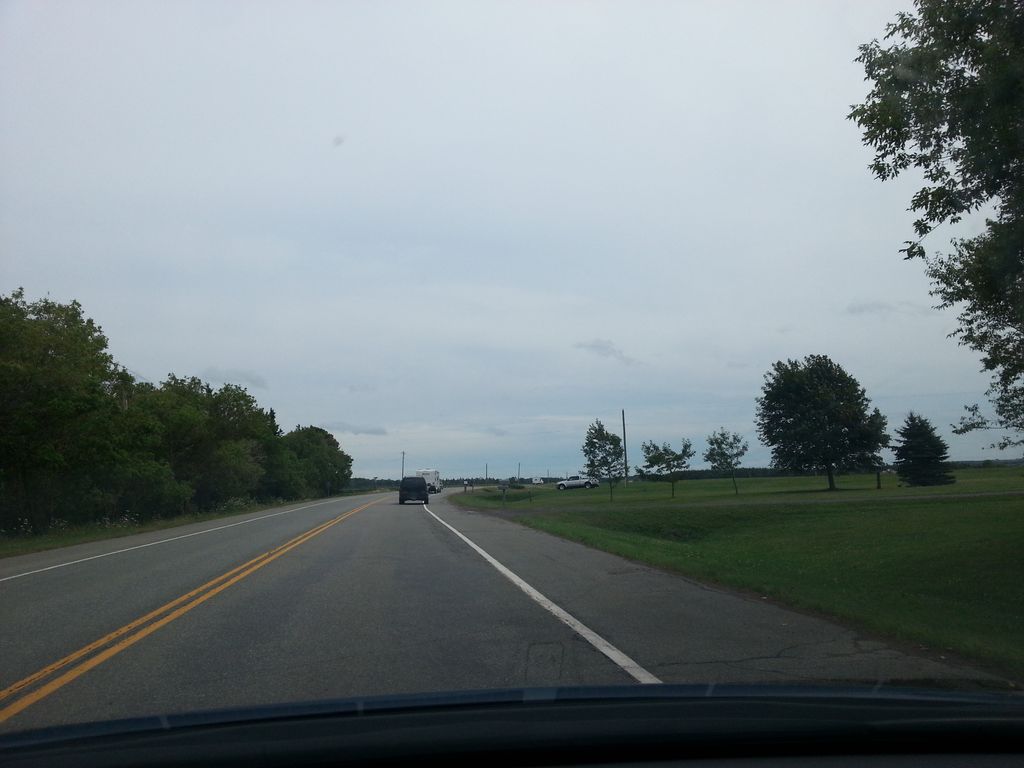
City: charlottetown